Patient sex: M
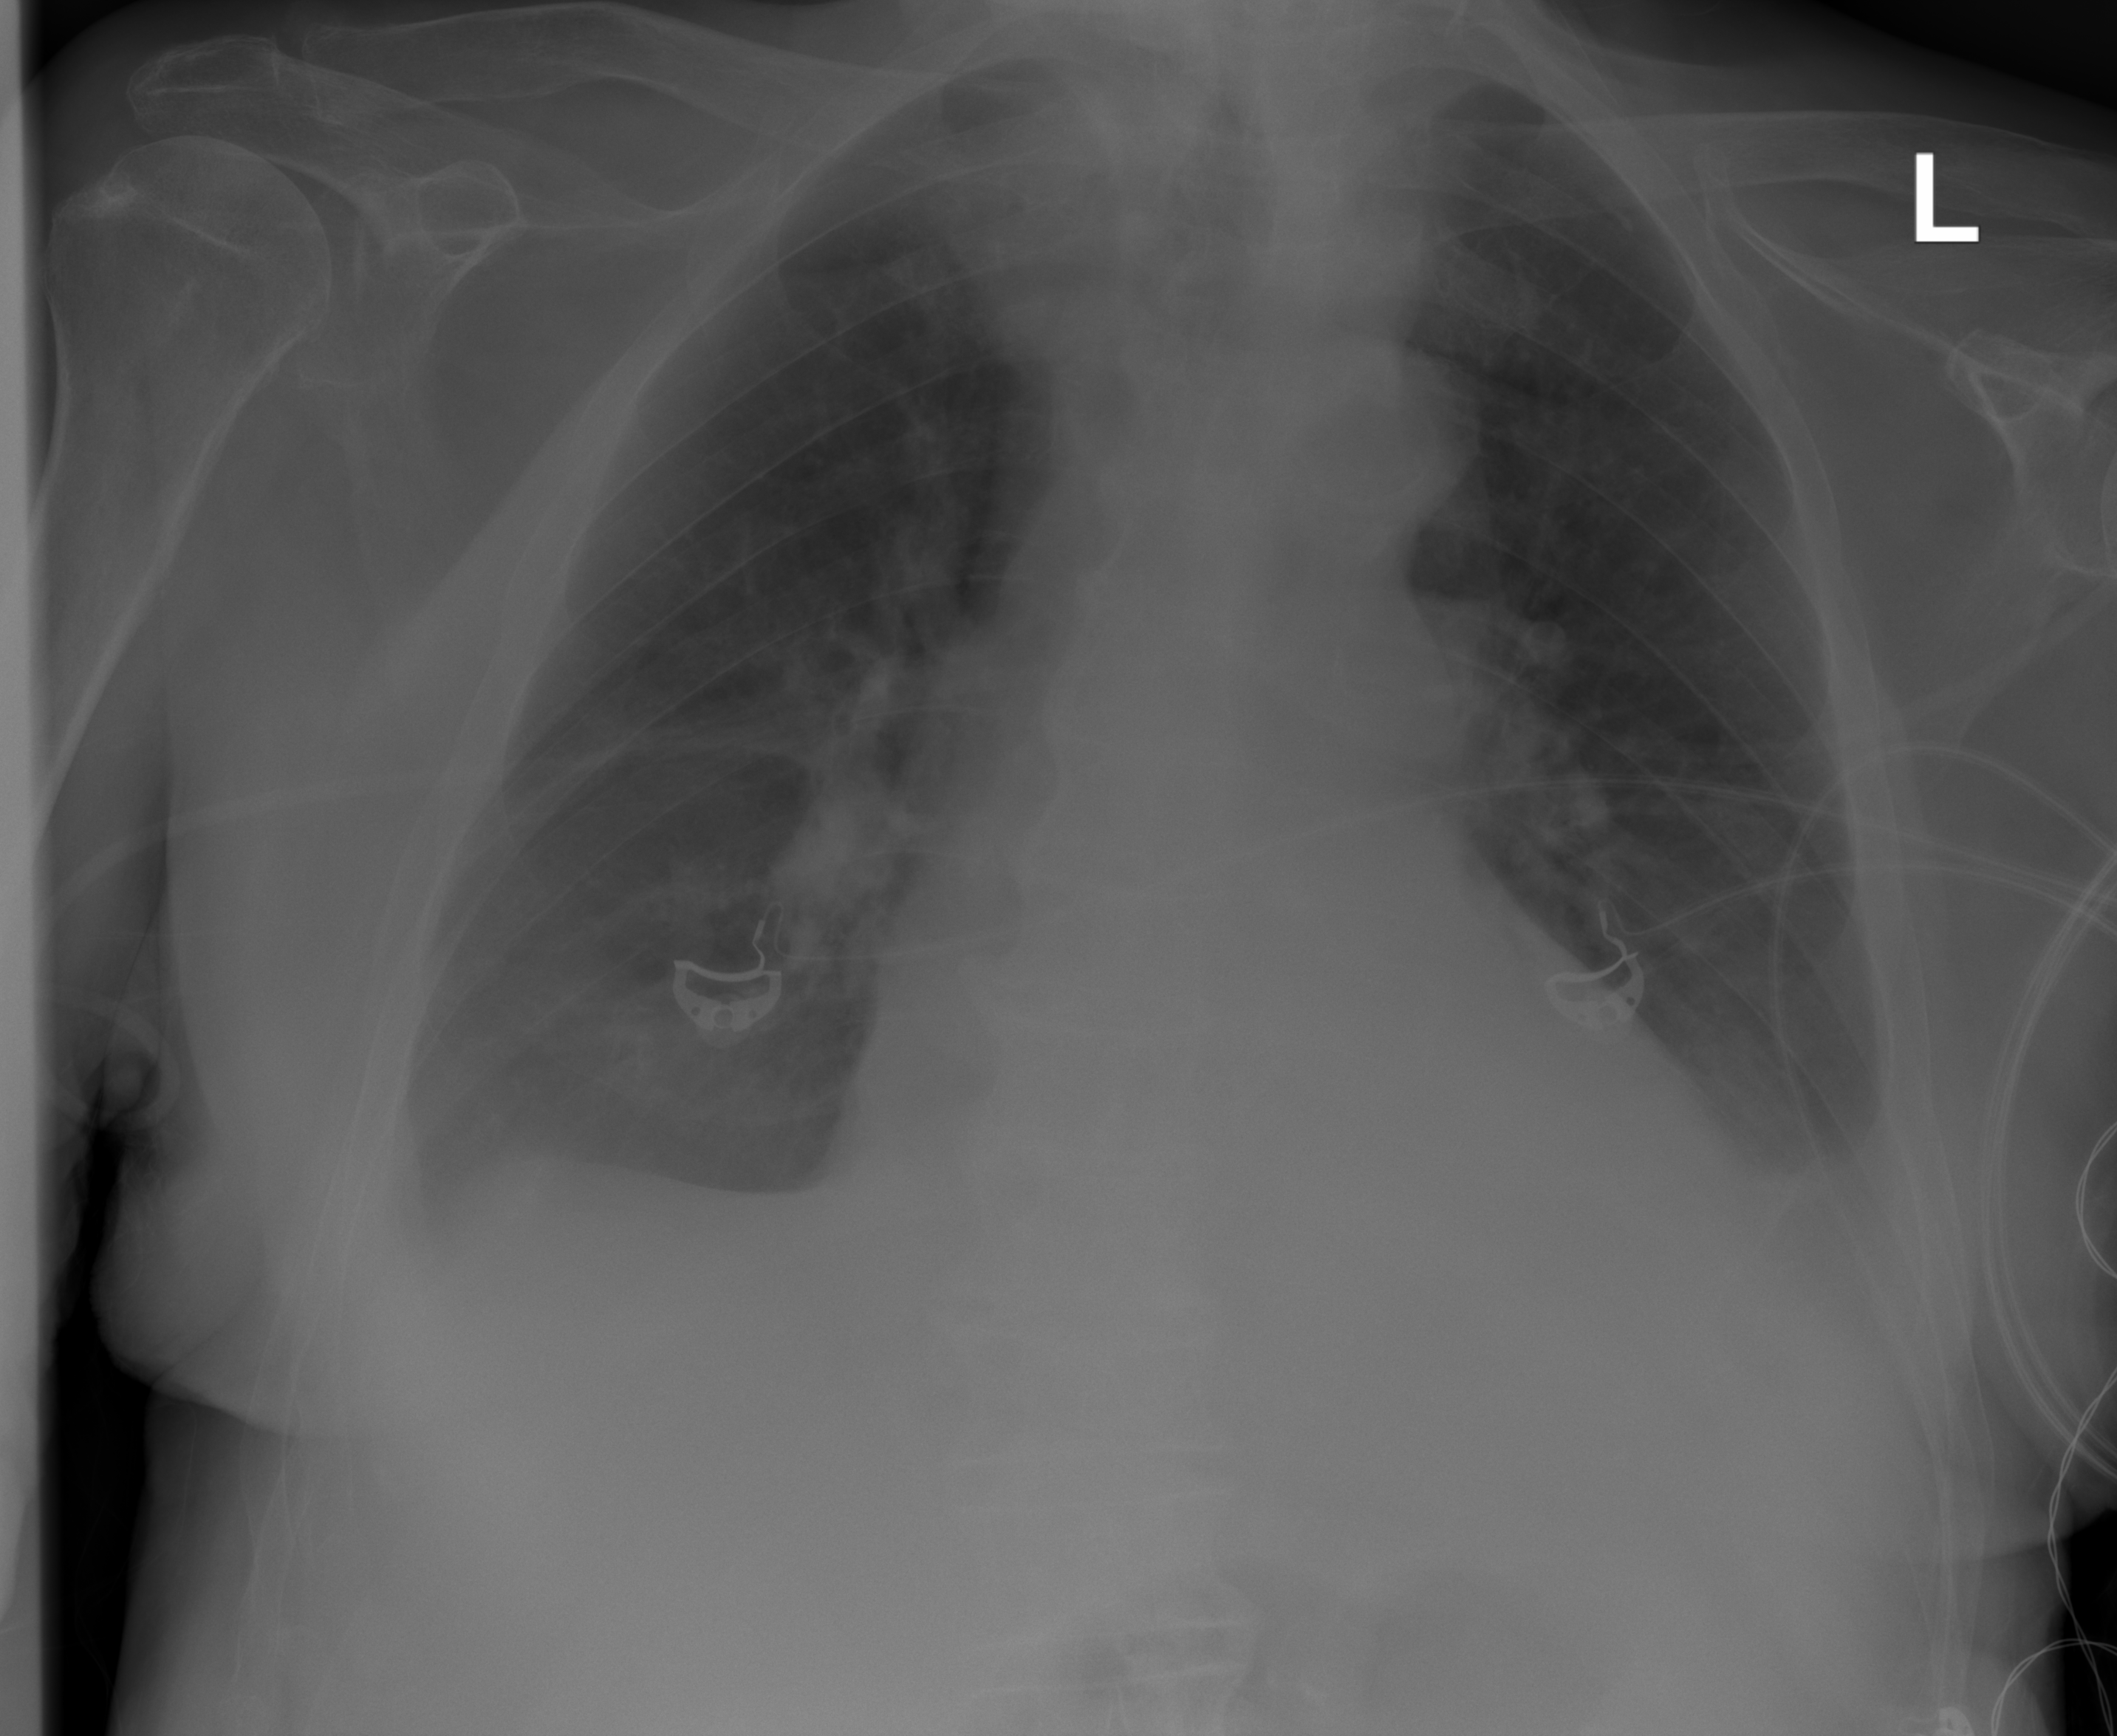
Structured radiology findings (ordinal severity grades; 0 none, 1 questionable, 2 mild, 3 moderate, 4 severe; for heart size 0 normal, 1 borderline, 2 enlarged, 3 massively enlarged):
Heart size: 2
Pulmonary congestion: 2
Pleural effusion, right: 2
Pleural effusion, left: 2
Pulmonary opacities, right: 2
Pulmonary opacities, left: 2
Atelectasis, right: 2
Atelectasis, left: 2